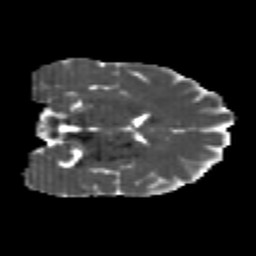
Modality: MD
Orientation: coronal
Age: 22
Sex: female
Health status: healthy
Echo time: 0.074 s